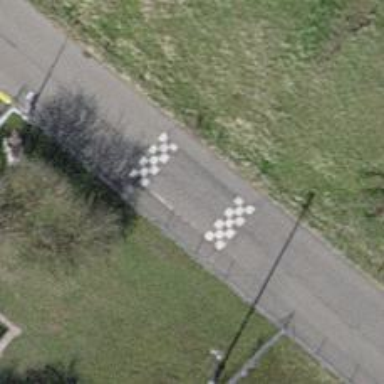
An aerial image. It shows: Traffic cushion.